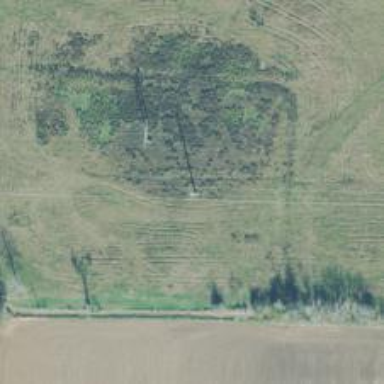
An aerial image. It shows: Power pole.